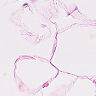
Metastatic tissue present: no